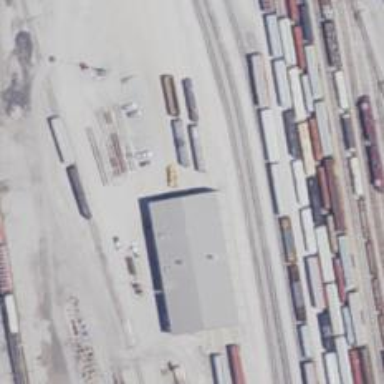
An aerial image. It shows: Covered railway yard tunnel.